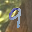
Label: 9